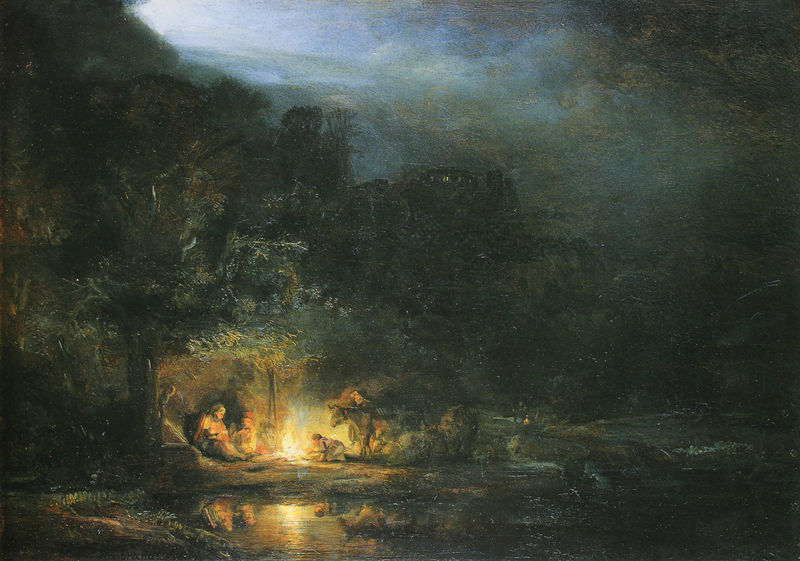
Titel: Landschaft mit der Ruhe auf der Flucht nach Ägypten
Künstler: Rembrandt
Standort: Dublin
Institution: National Gallery of Ireland
Schlagwörter: dunkel, feuer, gemälde, himmel, schatten, wasser, bäume, gelb, landschaft, menschen, see, teich, abend, licht, nacht, skizze, weiss, haus, tiere, malerei, rembrandt, niederlande, öl, spiegelung, hütte, dunkelheit, familie, höhle, esel, kinder, ruhe, berge, nebel, kuh, pause, rast, unterstand, flucht, ruine, ölskizze, maria, ochse, stier, hirte, josef, geburt, krippe, ägypten, lager, feuerschein, ruhe auf der flucht, lagerfeuer, amilie, malrei, anfachen, elsheimer